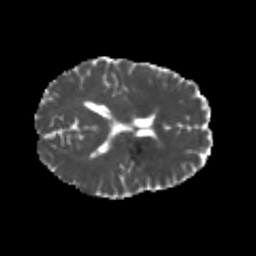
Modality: MD
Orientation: axial
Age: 24
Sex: female
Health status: healthy
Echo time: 0.074 s